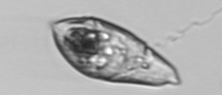
Label: Gyrodinium